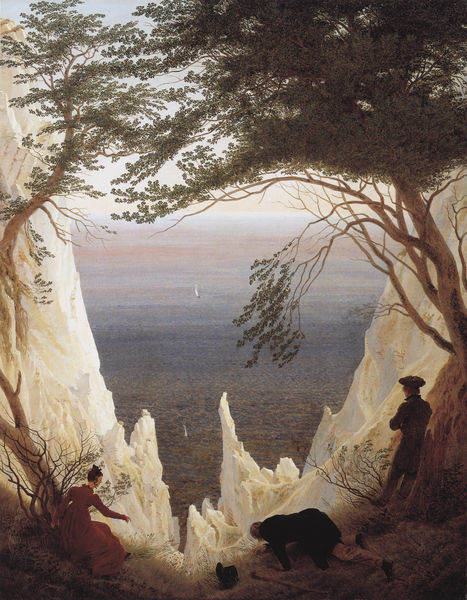
Titel: Kreidefelsen auf Rügen
Künstler: Caspar David Friedrich
Standort: Winterthur
Institution: Museum Oskar Reinhart am Stadtgarten
Schlagwörter: baum, berg, blau, blätter, dunkel, felsen, gemälde, himmel, laub, mann, meer, wasser, weiß, baumstämme, bäume, gelb, grün, landschaft, menschen, see, ufer, äste, braun, frau, hell, hut, hüte, kleid, kreide, licht, männer, orange, rücken, schwarz, ausblick, blick, dame, eis, gras, rot, zylinder, anzug, mensch, stehen, stein, tod, bild, schauen, öl, ferne, horizont, natur, strauch, weite, zweige, busch, gebüsch, gewässer, sonne, sträucher, gewand, mantel, spitzen, blatt, pflanzen, tal, boot, boote, stock, dutt, schiff, schiffe, segel, segelboot, wellen, liegen, gehstock, stab, abhang, berge, fels, gebirge, klippen, dunst, nebel, violett, schlucht, besucher, friedrich, romantik, lehnen, ostsee, frack, festhalten, knie, hoch, segelboote, betrachter, klippe, alter, bücken, helligkeit, suchen, durchblick, heimat, strahlen, abgrund, eisberg, knien, betrachten, beugen, sicht, geäst, wanderer, blattwerk, sonnenschein, fernblick, kluft, caspar david friedrich, farbverlauf, reisende, schtten, gestürzt, klettern, stecken, kalk, hockend, gewaltig, rotes kleid, meeer, zeigend, menshen, caspar david, kletterer, lichtreflektion, rügen, felsspitzen, kreidefelsen, kaspar david friedrich, brille verloren, elbsandstein, klakstein, küfte, ostsse, kreisefelsen, 18jahrhudert, jreidefelsen